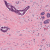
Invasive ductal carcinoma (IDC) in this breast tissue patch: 1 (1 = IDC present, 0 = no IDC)